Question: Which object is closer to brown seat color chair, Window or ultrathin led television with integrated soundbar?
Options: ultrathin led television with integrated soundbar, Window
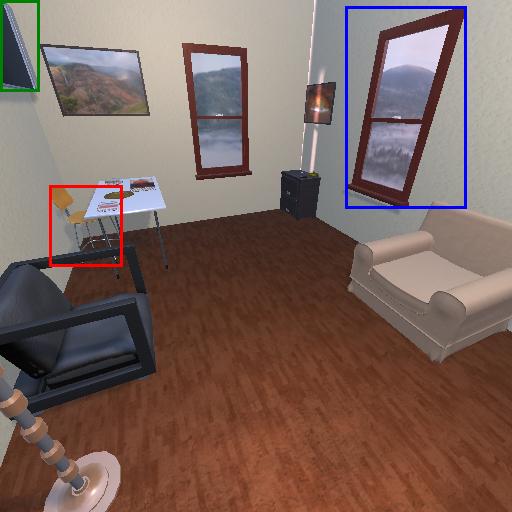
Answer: ultrathin led television with integrated soundbar